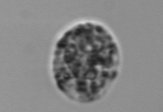
Label: Amoeba